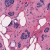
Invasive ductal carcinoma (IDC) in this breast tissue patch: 0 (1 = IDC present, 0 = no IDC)